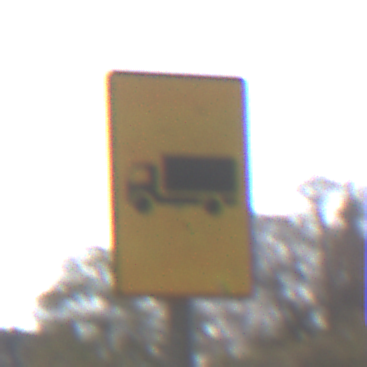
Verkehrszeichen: KFZZulaessigeGesamtmasse3Komma5TOhnePfeilsymbol
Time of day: MorningAfternoon
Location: Outdoor (Nature)
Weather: Overcast
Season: Autumn
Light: Natural